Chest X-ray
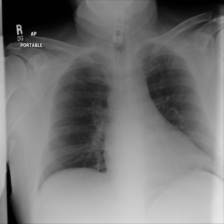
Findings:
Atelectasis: negative
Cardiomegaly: negative
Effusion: negative
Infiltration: negative
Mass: negative
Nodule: negative
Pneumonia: negative
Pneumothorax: negative
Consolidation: negative
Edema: negative
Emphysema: negative
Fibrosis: negative
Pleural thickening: negative
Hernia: negative